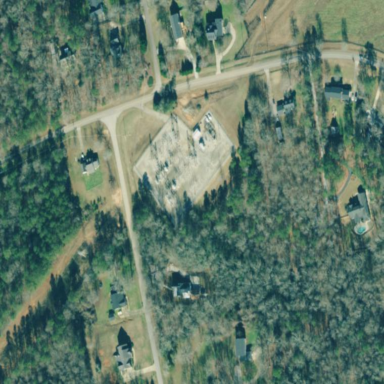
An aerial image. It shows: Distribution substation surrounded by fence.